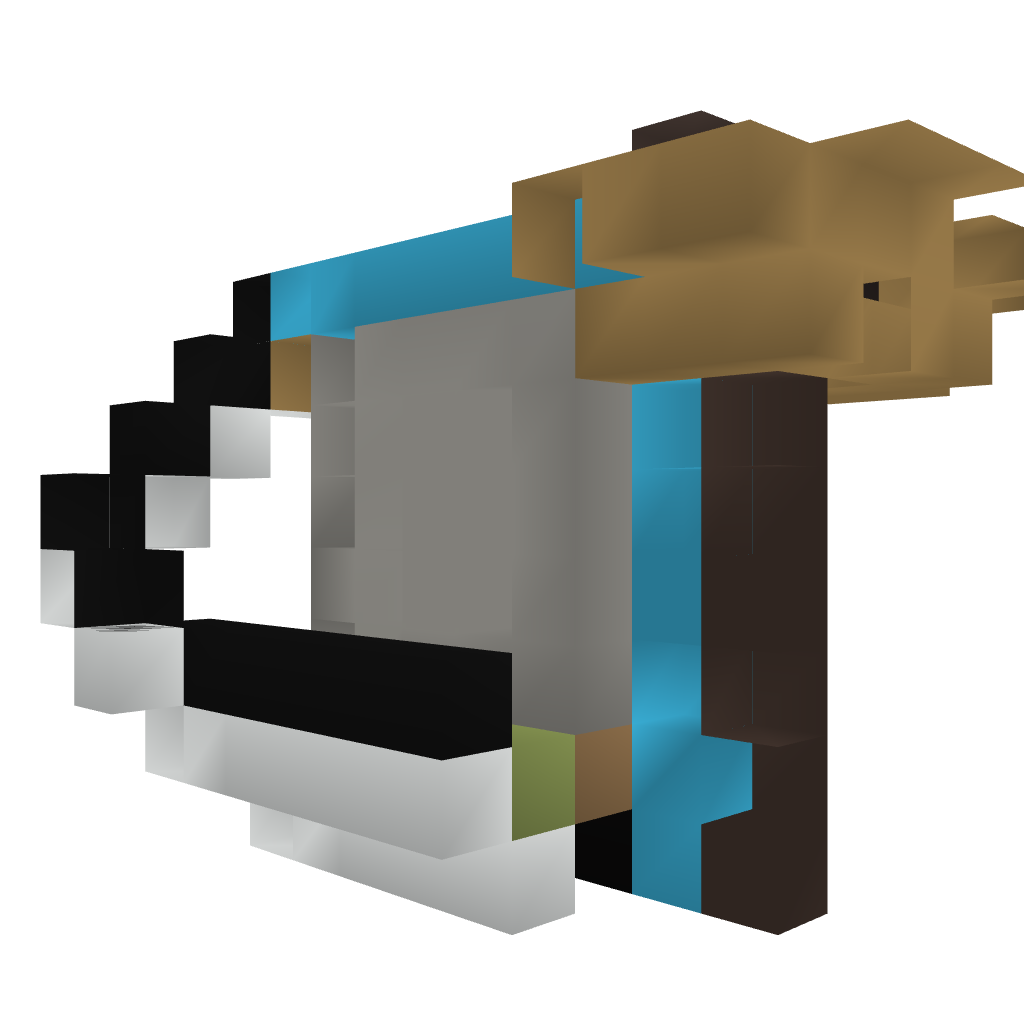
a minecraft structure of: Connect 4